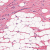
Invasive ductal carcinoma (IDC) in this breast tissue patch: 0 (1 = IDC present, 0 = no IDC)